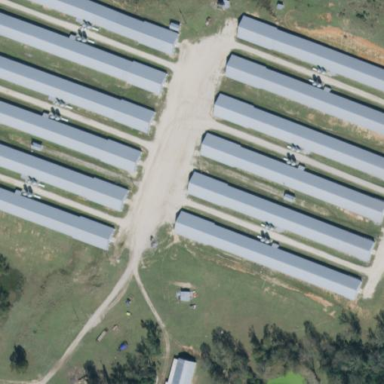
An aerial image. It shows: Poultry farmyard is depicted in the image.